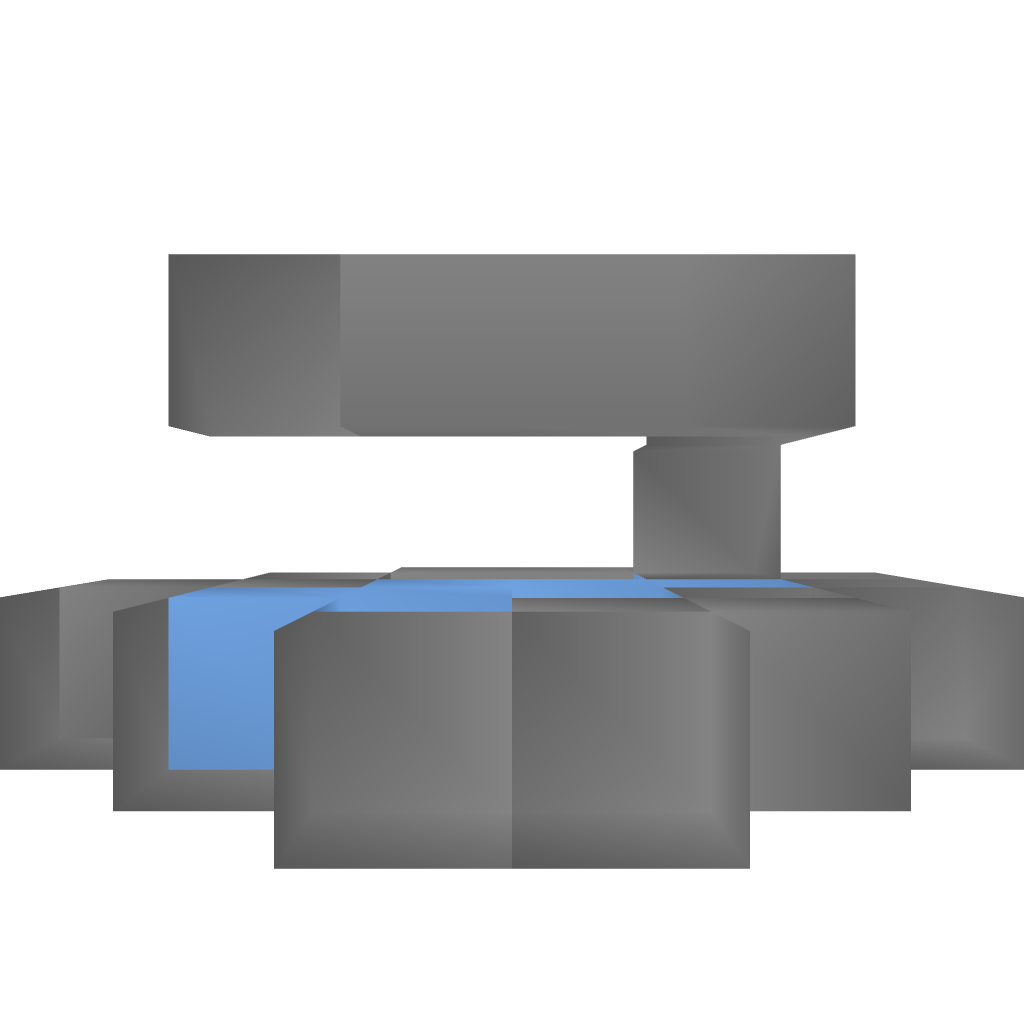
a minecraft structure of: Compact Angle Cannon bad low quality